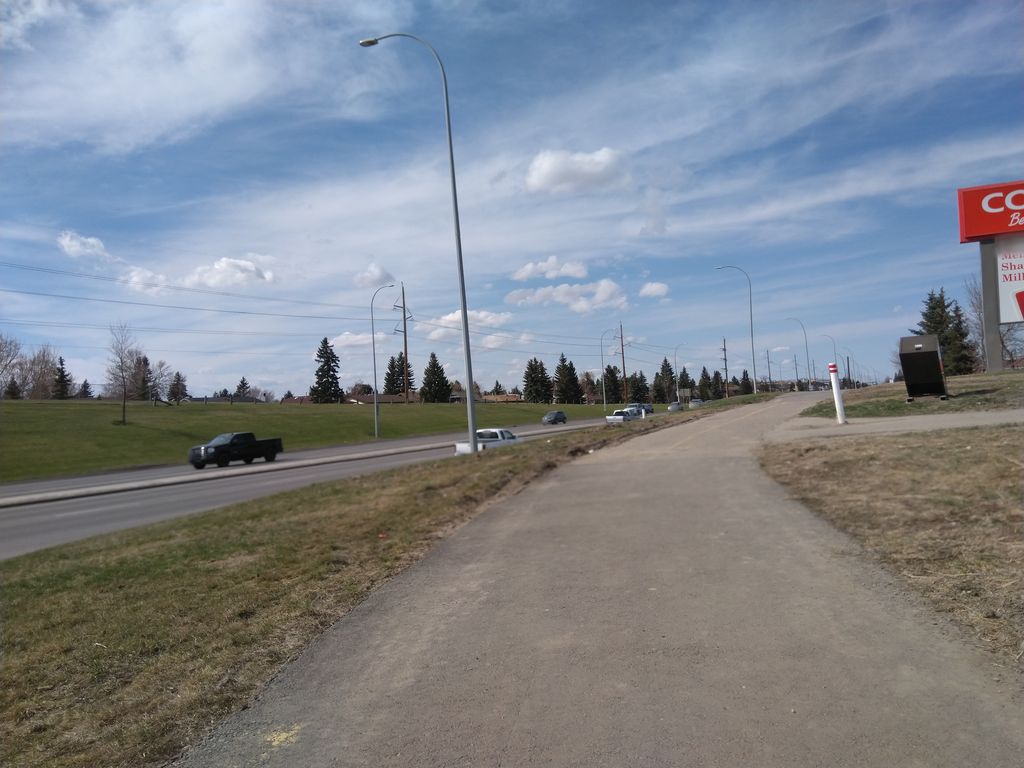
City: calgary